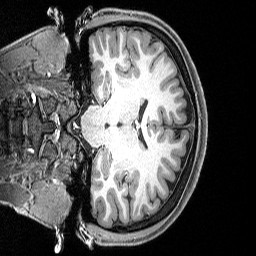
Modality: T1w
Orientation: coronal
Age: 37
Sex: male
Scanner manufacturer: siemens
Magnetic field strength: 3 T
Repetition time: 2.3 s
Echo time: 0.00298 s